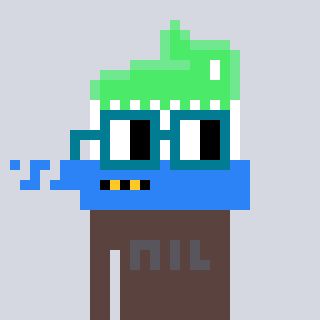
a pixel art character with square dark green glasses, a toothbrush-shaped head and a darkbrown-colored body on a cool background